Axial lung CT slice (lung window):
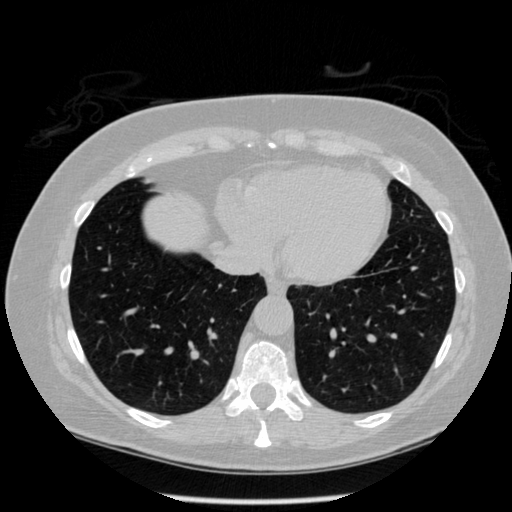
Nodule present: no